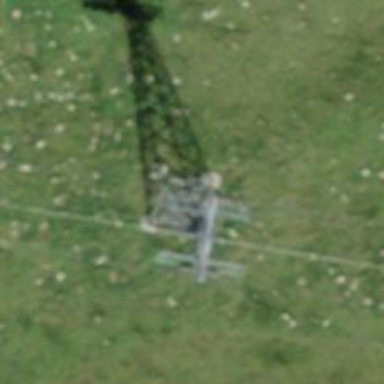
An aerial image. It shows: Pylon used for aerialway.